Question: I have implemented custom user grid in cmsdesk adminstration section.
I have added custom page as Unigrid.ascx for binding dataset.
A have added Query in User_List.aspx page as
'''
<cms:UniGrid ID="gridElem" Query="cms.user.SelectCustomUserSearch" runat="server" GridName="User_List.xml" OrderBy="UserName"
IsLiveSite="false" />
'''
on custom UniGrid.ascx.cs page bind dataset in 'RetrieveData()' method as
'''
ds = ConnectionHelper.ExecuteQuery(Query, parameters);
'''
searching, paging , sorting is working fine. but when I export to excel it is get empty excel sheet.
how can I write excel with custom UniGrid.ascx control.

Thanks
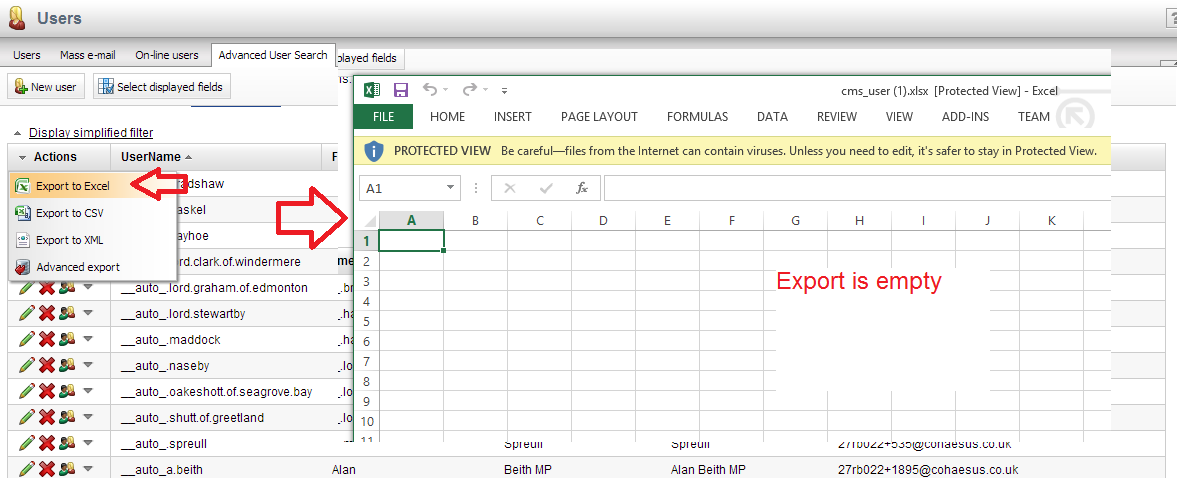
Answer: here are the options you have:
1. Debug AdvancedExport.ascx.cs which ensures the export functionality. It also contains UniGridExportHelper - check its public property DataSource. If it's null the problem will be in retrieving data (where condition / top n etc.), if it won't the data might be corrupted (stripped of html etc.)
2. Download Open XML SDK Tool and check whether the excel is really empty. (Check shared string table etc.)
3. If you have source code you can debug directly the UniGridExportHelper.
4. Check other formats - CSV / XML - are they also empty?